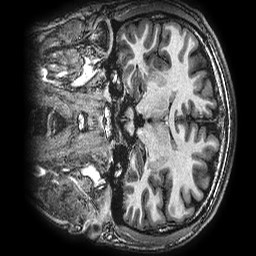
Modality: T1w
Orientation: coronal
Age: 24
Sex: male
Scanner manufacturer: ge
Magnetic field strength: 3 T
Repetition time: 0.00766 s
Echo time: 0.003476 s